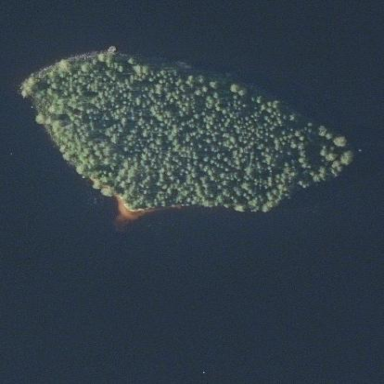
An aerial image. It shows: Islet surrounded by forest.